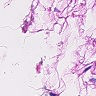
Metastatic tissue present: no